Field crop: maize
Growth stage: 1
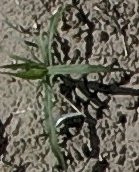
Species: sorghum